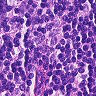
Metastatic tissue present: no